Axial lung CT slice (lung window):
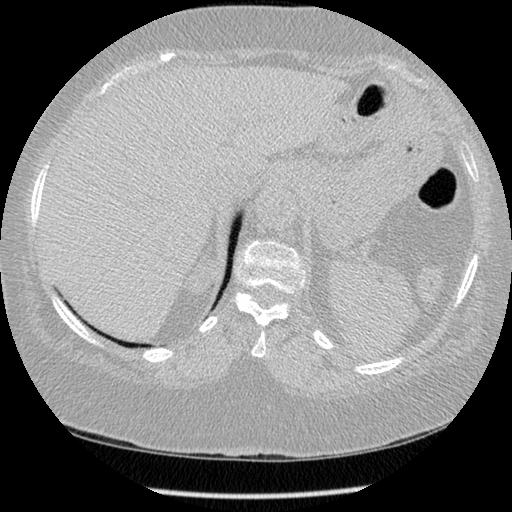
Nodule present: no